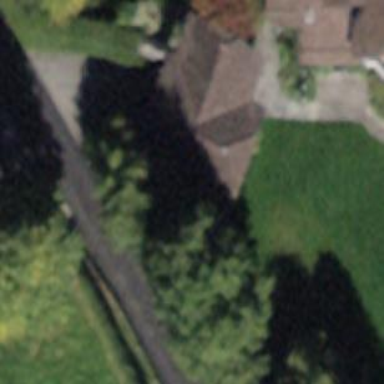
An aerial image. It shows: Garage.